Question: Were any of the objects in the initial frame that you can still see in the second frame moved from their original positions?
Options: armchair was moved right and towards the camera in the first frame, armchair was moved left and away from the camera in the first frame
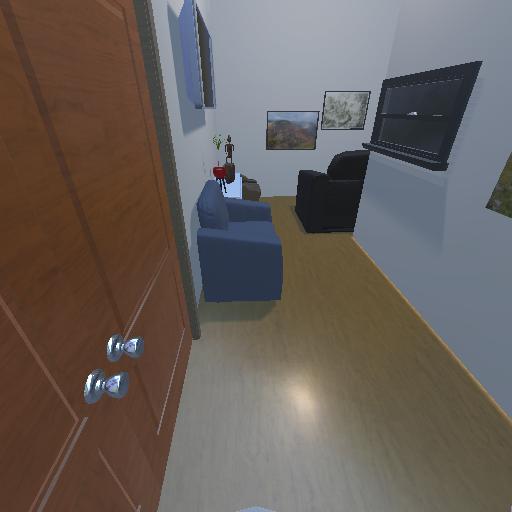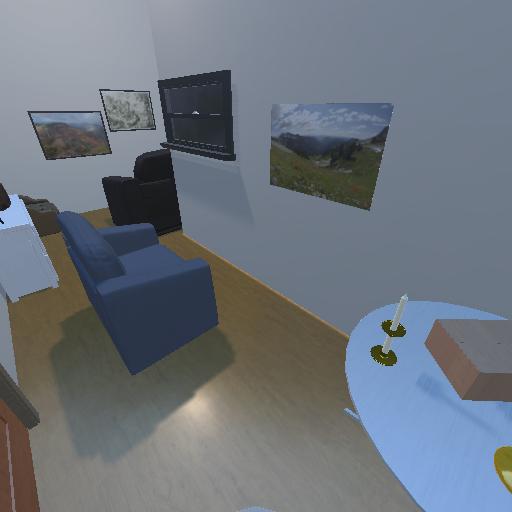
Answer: armchair was moved right and towards the camera in the first frame